Field crop: maize
Growth stage: 2
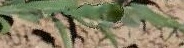
Species: maize